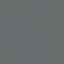
Land use / land cover class: SeaLake